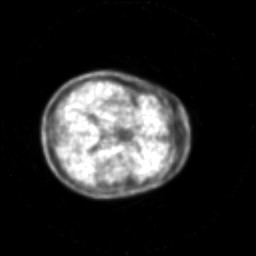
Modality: PET
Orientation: axial
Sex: female
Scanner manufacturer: siemens